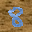
Label: 8